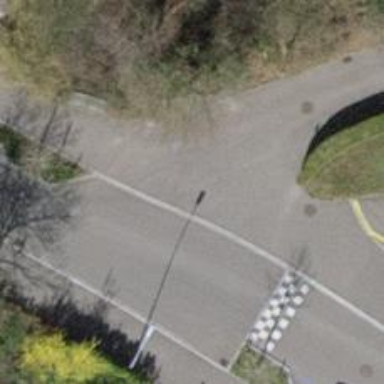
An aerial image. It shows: Unmarked crossing with traffic calming table on the road.